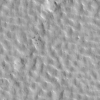
Label: not_dusty